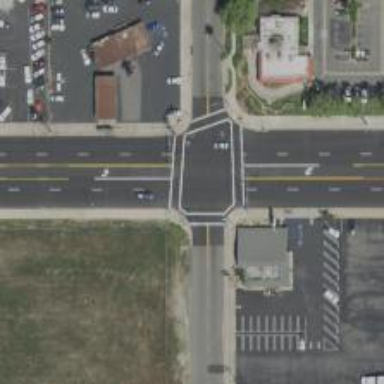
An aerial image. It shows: Marked road crossing.